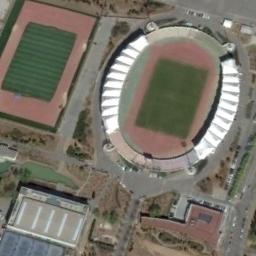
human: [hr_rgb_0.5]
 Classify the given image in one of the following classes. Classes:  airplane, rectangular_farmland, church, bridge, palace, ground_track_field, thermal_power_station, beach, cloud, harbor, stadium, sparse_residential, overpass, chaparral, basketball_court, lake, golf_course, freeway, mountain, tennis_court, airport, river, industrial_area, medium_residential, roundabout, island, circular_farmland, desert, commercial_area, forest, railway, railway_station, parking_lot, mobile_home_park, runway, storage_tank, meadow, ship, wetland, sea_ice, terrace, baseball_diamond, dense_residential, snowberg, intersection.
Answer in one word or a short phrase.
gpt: stadium